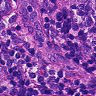
Metastatic tissue present: yes